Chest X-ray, PA view. Patient: 29 years old, sex F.
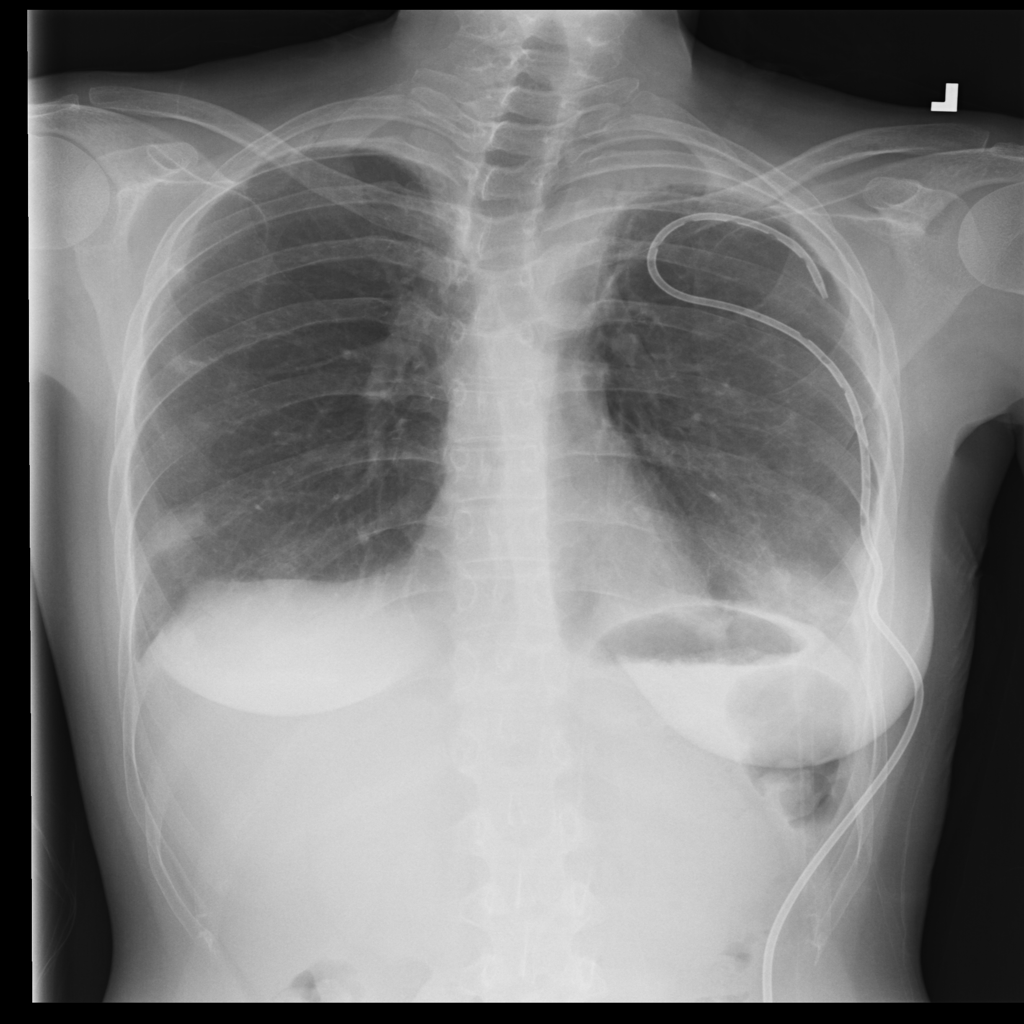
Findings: Pleural_Thickening, Pneumothorax